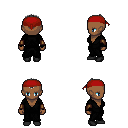
a pixel art fantasy rpg character, female body template, human, dark skin, gray robe, magenta pants, gray short mohawk hairstyle, red bandana, leather bracers, black shoes, four views (front, back, left, right), 2x2 character sprite sheet, small pixel art, hard edges, no anti-aliasing